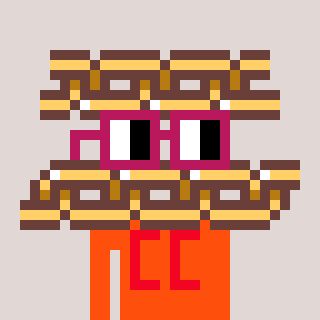
a pixel art character with square dark red glasses, a chain-shaped head and a orange-colored body on a warm background